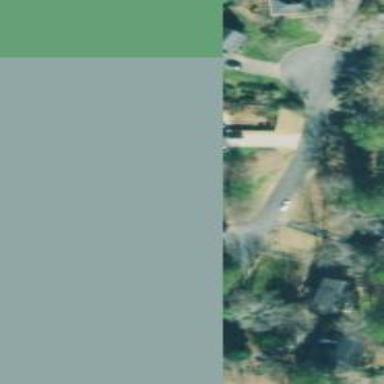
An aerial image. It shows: Residential road with asphalt surface and sidewalk on the left side.